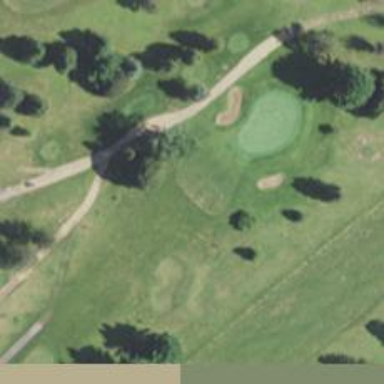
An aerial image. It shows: View of golf hole.